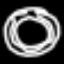
Label: donut